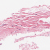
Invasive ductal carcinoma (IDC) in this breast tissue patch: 0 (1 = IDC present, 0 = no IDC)